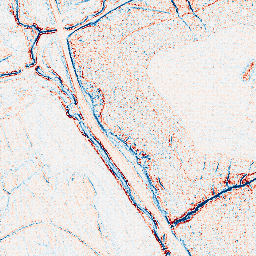
Category: edge_preserving
Decomposition family: anisotropic_diffusion
Decomposition parameters: iterations: 5
kappa: 50
gamma: 0.05
Upsampling method: sinc_blackman
Upsampling parameters: scale: 4
kernel_size: 8
Upsampling scale: 4